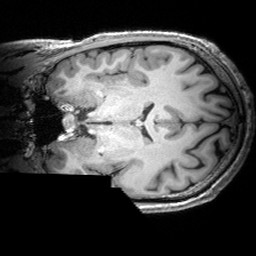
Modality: T1w
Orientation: coronal
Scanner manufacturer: siemens
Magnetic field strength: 3 T
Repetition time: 2.53 s
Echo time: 0.00299 s